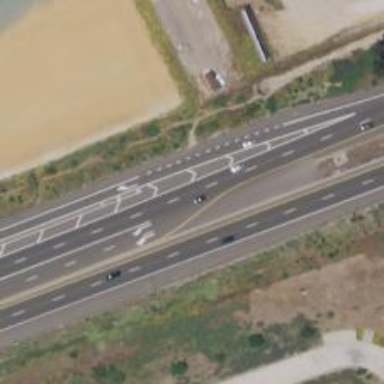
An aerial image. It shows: Expressway with asphalt surface classified as trunk highway.